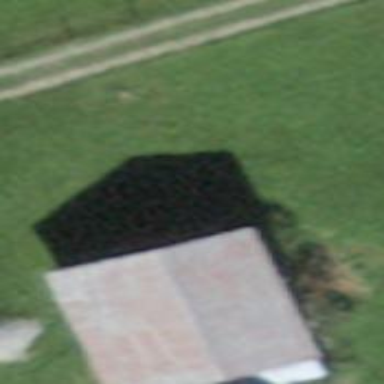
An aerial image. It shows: Barn.